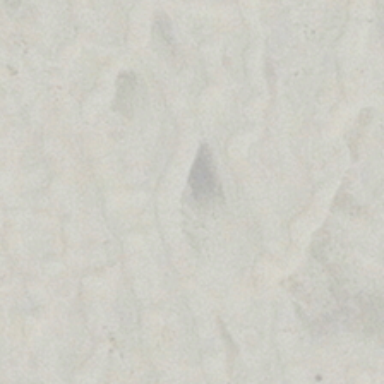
Several ripples are in a piece of gray white desert .